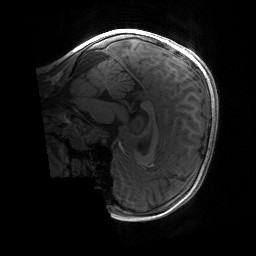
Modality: T1w
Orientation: sagittal
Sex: male
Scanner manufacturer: siemens
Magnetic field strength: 3 T
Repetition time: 1.9 s
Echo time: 0.00243 s